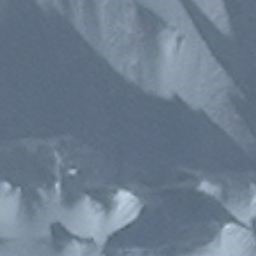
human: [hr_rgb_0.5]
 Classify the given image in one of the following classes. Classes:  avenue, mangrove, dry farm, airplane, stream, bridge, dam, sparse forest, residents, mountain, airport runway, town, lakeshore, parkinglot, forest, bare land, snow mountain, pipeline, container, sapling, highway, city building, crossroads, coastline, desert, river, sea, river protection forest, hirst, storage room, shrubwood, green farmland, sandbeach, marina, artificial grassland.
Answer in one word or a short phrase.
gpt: snow mountain